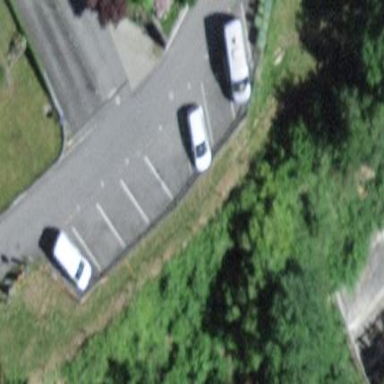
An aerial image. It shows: Diagonal street-side parking with asphalt surface.